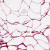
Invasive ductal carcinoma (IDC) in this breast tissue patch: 0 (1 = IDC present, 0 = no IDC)